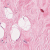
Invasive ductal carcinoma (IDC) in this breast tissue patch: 0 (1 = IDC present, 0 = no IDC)